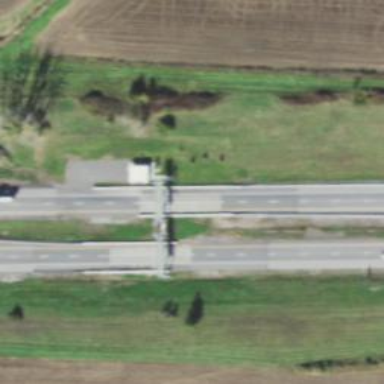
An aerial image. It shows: Toll gantry on the road.